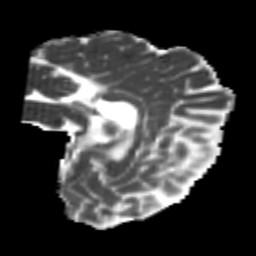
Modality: MD
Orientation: sagittal
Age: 23
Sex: female
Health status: healthy
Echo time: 0.074 s